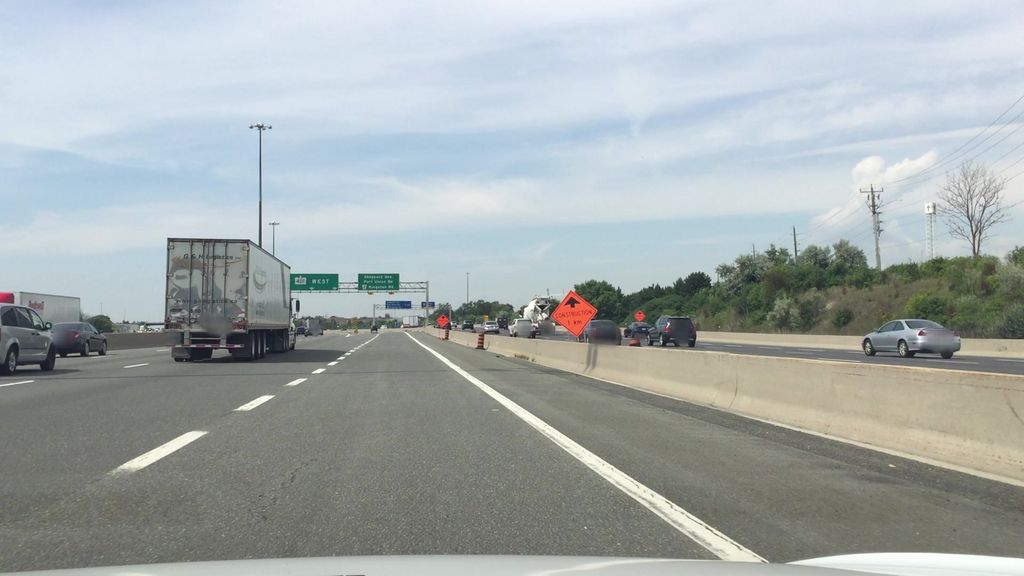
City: toronto